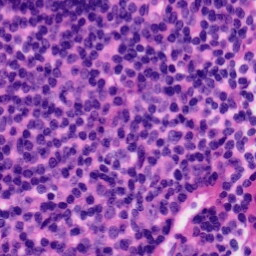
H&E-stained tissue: Tonsil